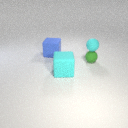
large blue rubber cube to the left of small green rubber sphere